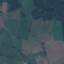
Land use / land cover: Pasture